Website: bh-photo
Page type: customer-info-address
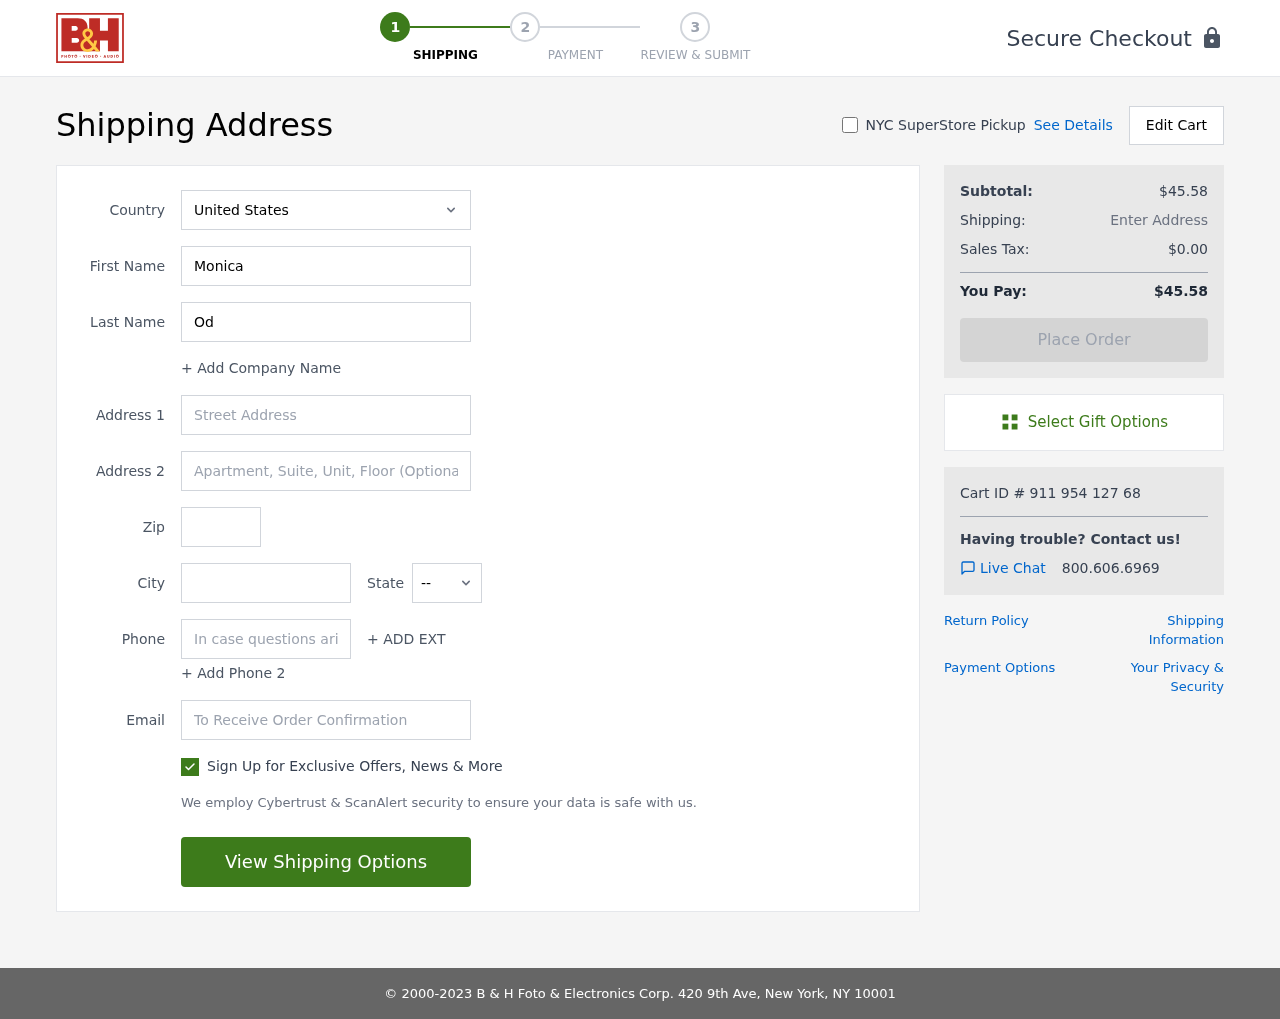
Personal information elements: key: PII_CITY
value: Samuelbury
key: PII_COUNTRY
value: United States
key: PII_EMAIL
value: monica_odonnell@yahoo.com
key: PII_FIRSTNAME
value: Monica
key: PII_LASTNAME
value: Odonnell
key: PII_PHONE
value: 7856861746
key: PII_POSTCODE
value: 23552
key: PII_STATE_ABBR
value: GA
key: PII_STREET
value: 876 Spencer Island
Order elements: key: ORDER_SUBTOTAL
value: $45.58
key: ORDER_TAX
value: $0.00
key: ORDER_TOTAL
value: $45.58
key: ORDER_ID
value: Cart ID # 911 954 127 68